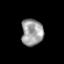
Tissue: prostate
Cell type: T cells
Senescence score: 0.2871
Nuclear area (px): 570
Mean DAPI intensity: 156.853